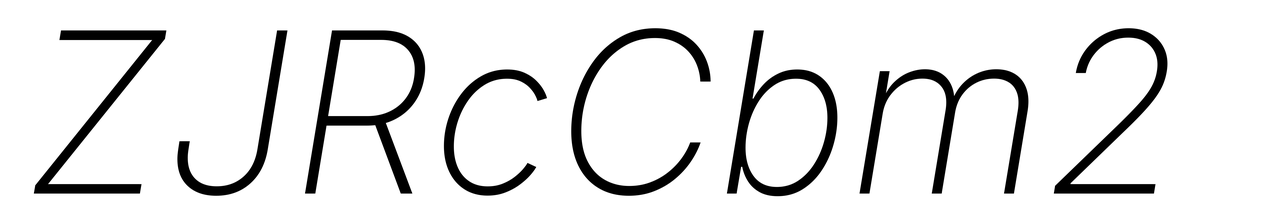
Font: Inter-Italic_ExtraLight_Italic